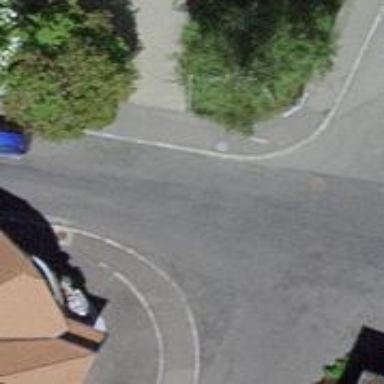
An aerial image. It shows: Kerb barrier.